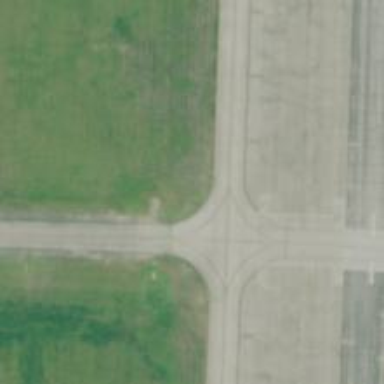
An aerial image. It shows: Image of taxiway at airport.